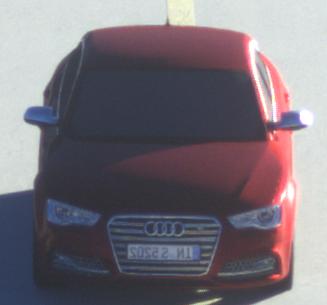
Make: Audi
Model: S5
Detailed model: F5
Model produced from: 2016
Model produced until: 2019
Doors: 2
Color: red
Road condition: dry road
Daytime: sunrise or sunset
Contrast: high contrast